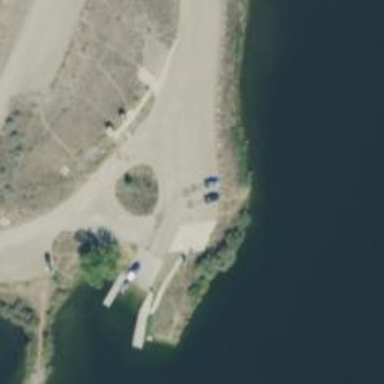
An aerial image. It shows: Slipway on leisure land.